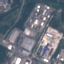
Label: Industrial